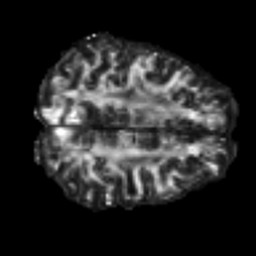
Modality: FA
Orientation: axial
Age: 35
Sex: male
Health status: healthy
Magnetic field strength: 3 T
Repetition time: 7 s
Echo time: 0.0926 s